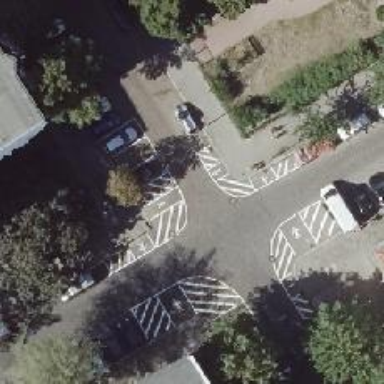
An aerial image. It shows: Unmarked crossing on the road.